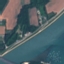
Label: River